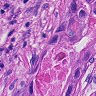
Metastatic tissue present: yes